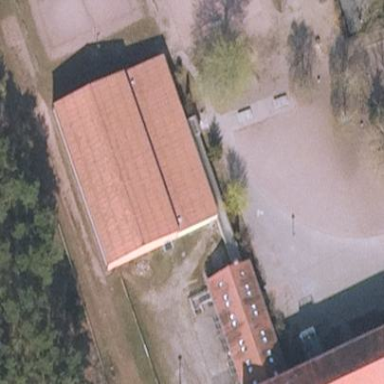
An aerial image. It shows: Sports centre featuring sports hall.